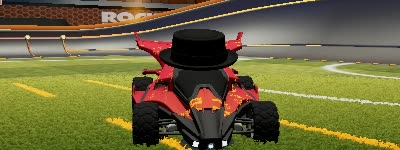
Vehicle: aftershock